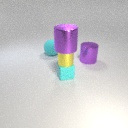
large purple metal cylinder to the right of small cyan rubber cube